Sex: F
Age: 75
Scanner: Avanto
Primary tumour origin: Ca Mammae
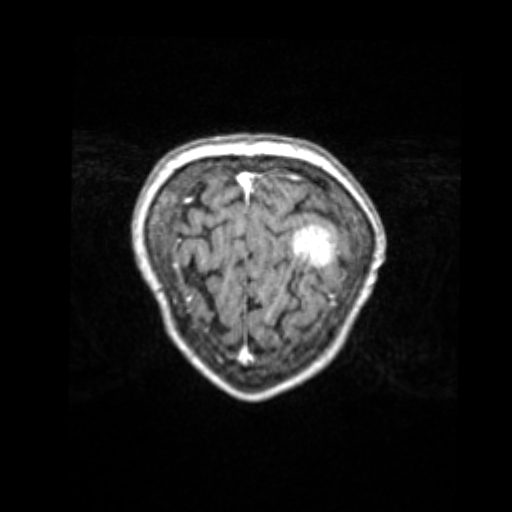
Segmented lesion volume (cc): 6.435
Number of lesion components: 3